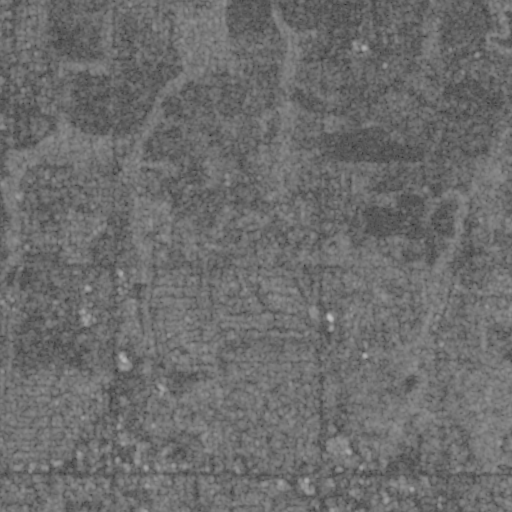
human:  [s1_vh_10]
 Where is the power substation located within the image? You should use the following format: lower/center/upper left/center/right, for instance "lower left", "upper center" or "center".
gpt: The power substation is located in the center of the image.
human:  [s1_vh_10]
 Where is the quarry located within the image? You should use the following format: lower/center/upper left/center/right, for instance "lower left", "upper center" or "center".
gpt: There is no quarry in the image.

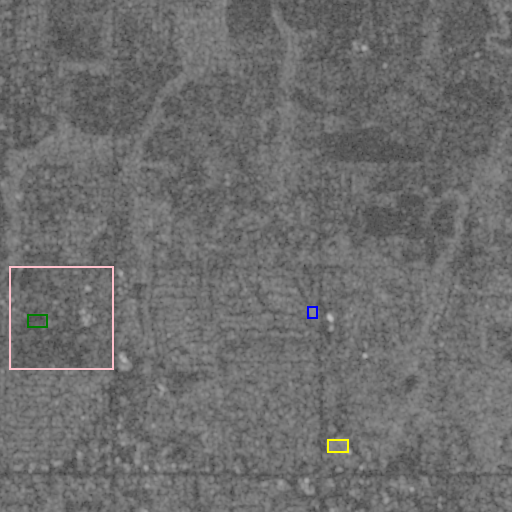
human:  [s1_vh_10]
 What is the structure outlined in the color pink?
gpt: The structure outlined in pink is a park.
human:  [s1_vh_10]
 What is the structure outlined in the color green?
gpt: The structure outlined in green is a parking lot.
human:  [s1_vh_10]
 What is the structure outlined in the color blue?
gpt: The structure outlined in blue is a power substation.
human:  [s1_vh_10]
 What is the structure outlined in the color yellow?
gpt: The structure outlined in yellow is a building.
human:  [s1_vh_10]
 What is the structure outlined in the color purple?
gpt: There is no purple outline.